Question: i am new to php coding
i created login page with user name and password,the login web page is showing, when i am entering user and password it's getting error,i find many ways but i did not find any solution, it's not working,

this is my error where i did mistake
this is login code
'''
<?php include('server.php');?>)
<!DOCTYPE html>
<html>
<head>
<title> user registration system using php</title>
<link rel ="stylesheet" type="text/css" href="style.css">
</head>
<body>
<div class ="header">
<h2> login</h2>
</div>
<form method="post" action="login.php">
<?php include('errors.php'); ?>
<div class ="input-group">
<label>Username</label>
<input type = "text" name = "Username">
</div>
<div class ="input-group">
<label>password</label>
<input type = "text" name = "password">
</div>
<div class ="input-group">
<button type ="submit" name ="register" class="btn">login</button>
</div>
<p>
not yet a member? <a href="register.php">sign up</a>
</p>
</form>
</body>
</html>
'''
servercode :
'''
<?php
session_start();
$username = "";
$email = "";
$errors = array();
$db = mysqli_connect('localhost','root','','registration');
//print_r(!empty($_POST['registration']));exit;
if (empty($_POST['registration'])){
$username = ($_POST['username']);
$email = ($_POST['email']);
$password = ($_POST['password']);
//echo 'Hi';
if (empty($username)) {
array_push($errors, "username is required");
}
if (empty($email)) {
array_push($errors, "email is required");
}
if (empty($password)) {
array_push($errors, "password is required");
}
if (count($errors) == 0) {
$sql = "INSERT INTO users (username,email,password) VALUES('$username','$email','$password')";
mysqli_query($db,$sql);
$_SESSION['username'] = $username;
$_SESSION['success'] = "you are now logged in";
header('location: index.php');
}
}
if(isset($_POST['login'])) {
$username = ($_POST['username']);
$password = ($_POST['password']);
//echo 'Hi';
if (empty($username)) {
array_push($errors, "username is required");
}
if (empty($password)) {
array_push($errors, "password is required");
}
if (count($errors)==0) {
$query = "SELECT * FROM users where username = '$username' AND password ='$password'";
$result = mysqli_query($db,$query);
if(mysqli_num_rows($result) == 1) {
$_SESSION['username'] = $username;
$_SESSION['success'] = "you are now logged in";
header('location: index.php');
}else{
array_push($errors, "wrong username/password combination");
header('location: login.php');
}
}
}
if(isset($_GET['logout'])) {
session_destroy();
unset($_SESSION['username']);
header('location: login.php');
}
?>
'''
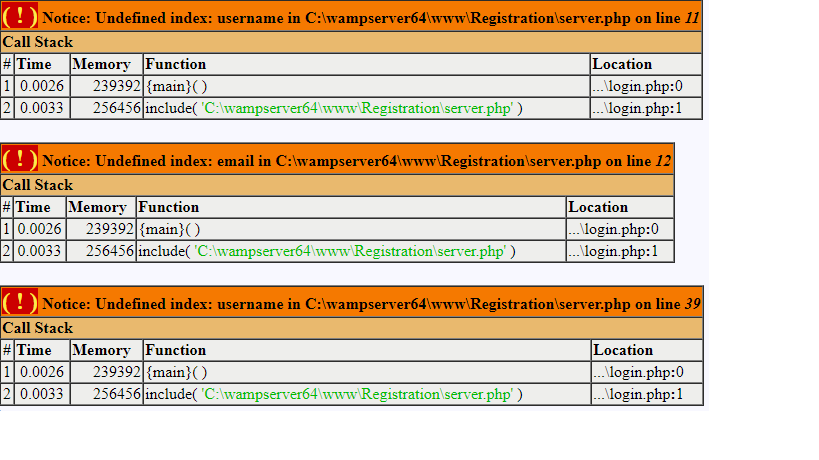
Answer: Check in Html form you given name as Username and at server side you fetching value with username. There are issue with caps and small letter.
remove caps of U in username in html form and replace with u.